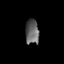
Tissue: prostate
Cell type: T cells
Senescence score: 0.6939
Nuclear area (px): 329
Mean DAPI intensity: 99.416